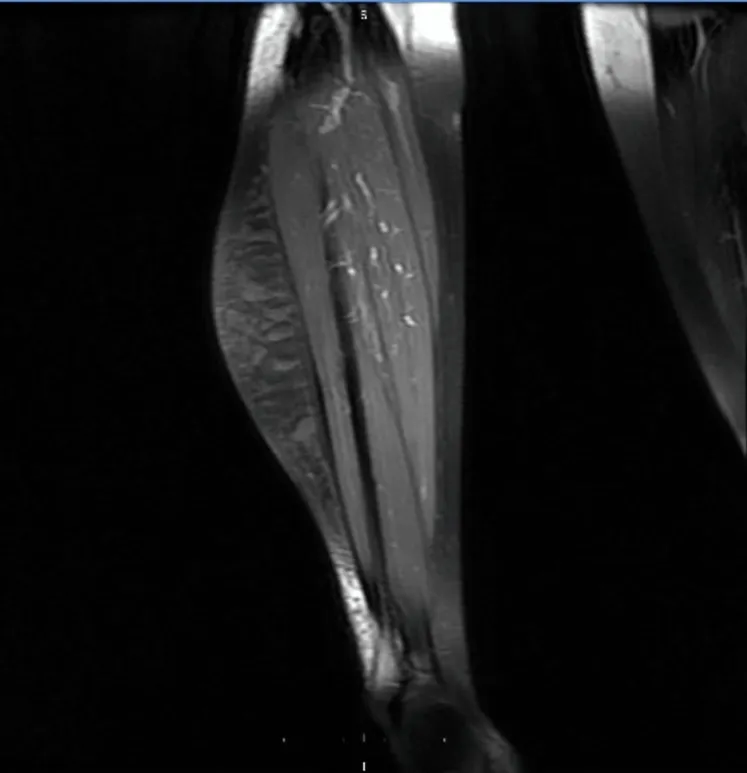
Coronal T1 view showing the lesion in the intermuscular plane which appears as a low signal on T1-weighted imaging and shows homogenous suppression. The fat plane is maintained with the adjacent muscles.
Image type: radiology (mri)